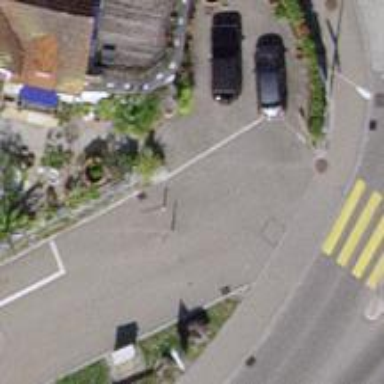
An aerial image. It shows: Bollard barrier.